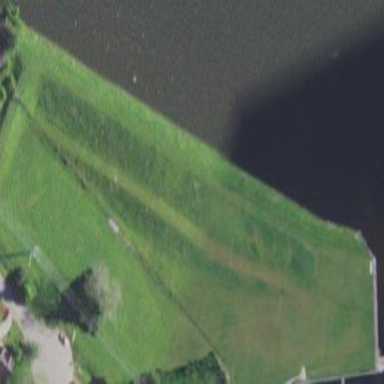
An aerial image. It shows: Dam along waterway.